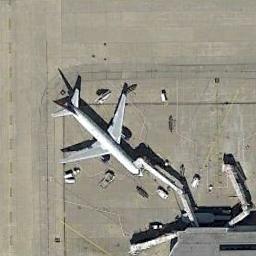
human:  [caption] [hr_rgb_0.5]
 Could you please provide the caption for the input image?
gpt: A plane parked next to a boarding bridge and some facilities and cars around them .

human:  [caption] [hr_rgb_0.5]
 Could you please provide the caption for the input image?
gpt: A plane is in the vacant lot next to the building .

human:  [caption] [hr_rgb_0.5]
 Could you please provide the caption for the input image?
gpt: An airplane and many cars were parked next to the terminal .

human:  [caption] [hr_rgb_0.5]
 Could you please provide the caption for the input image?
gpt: An airplane was on the airport beside many containers .

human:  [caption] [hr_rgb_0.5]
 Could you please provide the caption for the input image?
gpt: A white plane docked at the corresponding departure gate .